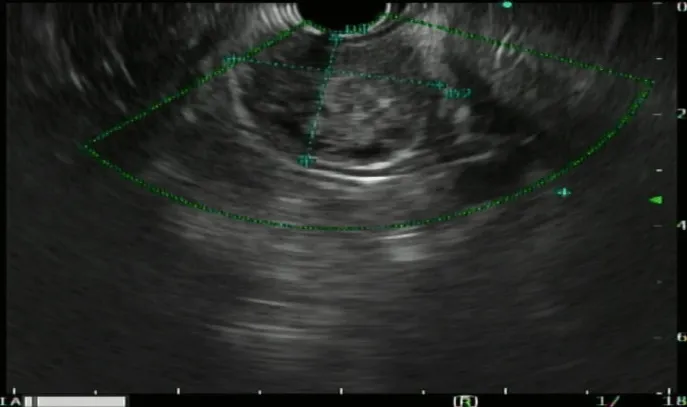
EUS revealing a 3.3 cm submucosal mass with areas of hypodensity suggestive of focal necrosis.
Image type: radiology (ultrasound)